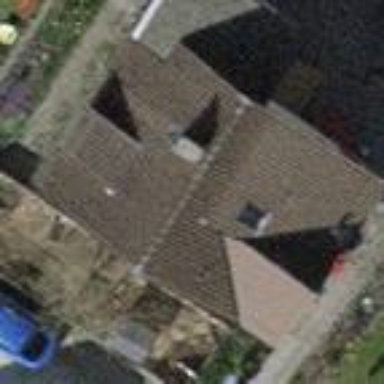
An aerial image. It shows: Detached building.